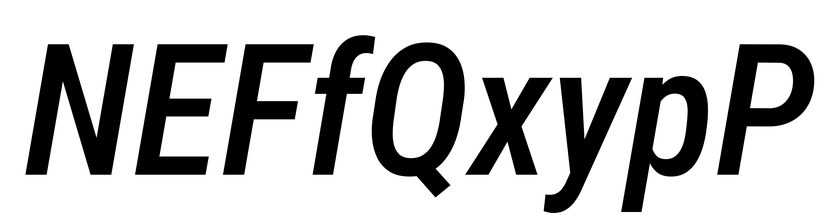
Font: Roboto-Italic_Condensed_Medium_Italic